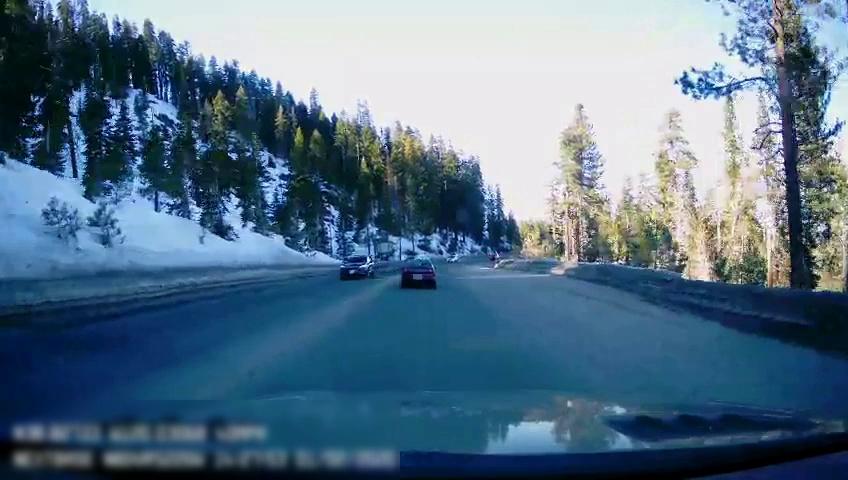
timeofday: Day
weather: Sunny
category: Drivable Space
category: Vehicles | SUV
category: Vehicles | Car
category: Lanes | Opposite Lane
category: Lanes | Opposite Lane
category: Lanes | Current Lane